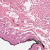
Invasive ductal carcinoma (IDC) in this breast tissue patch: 0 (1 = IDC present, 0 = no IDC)